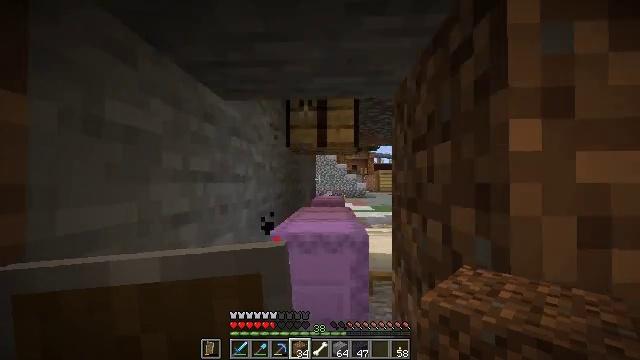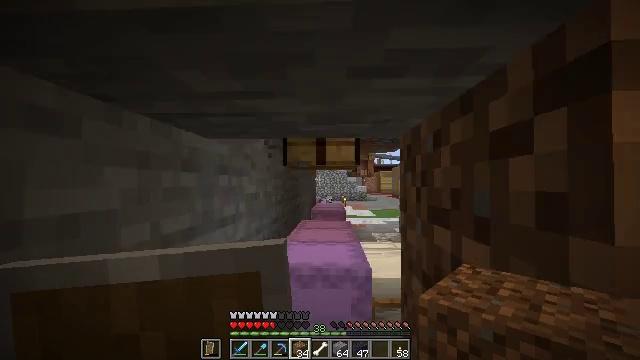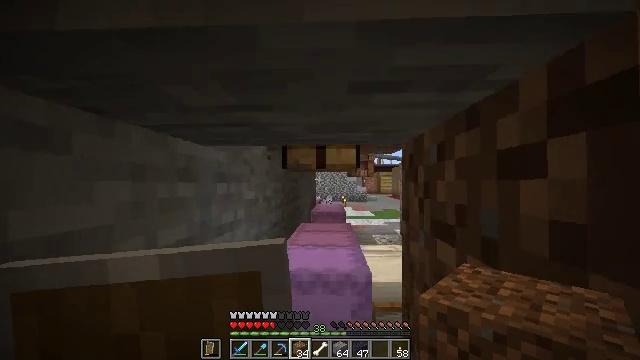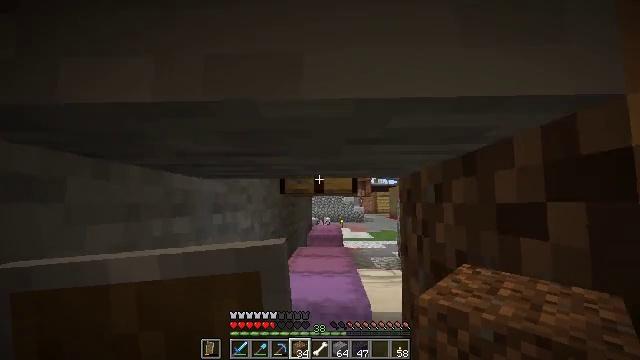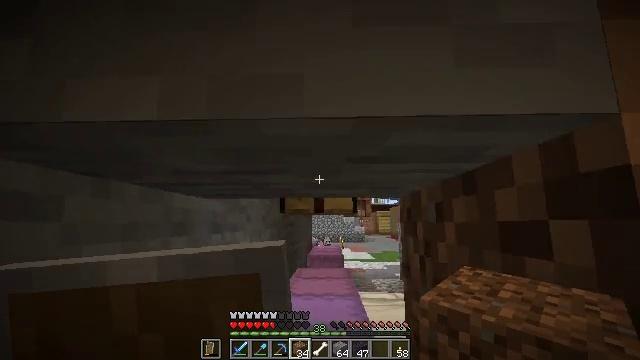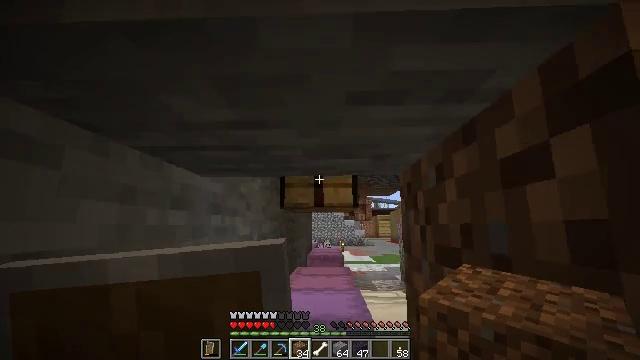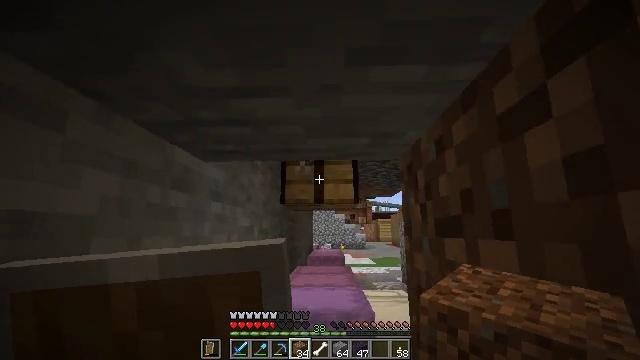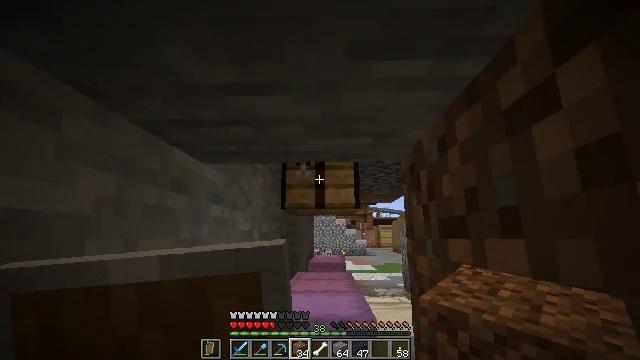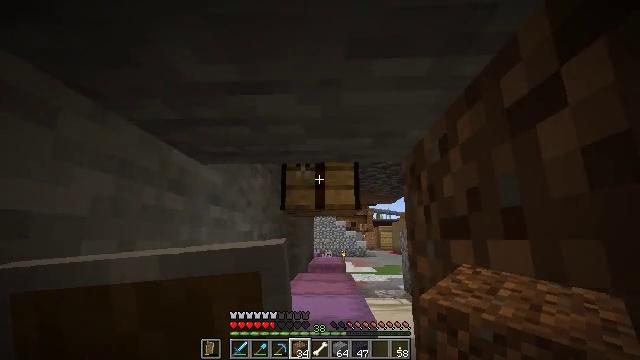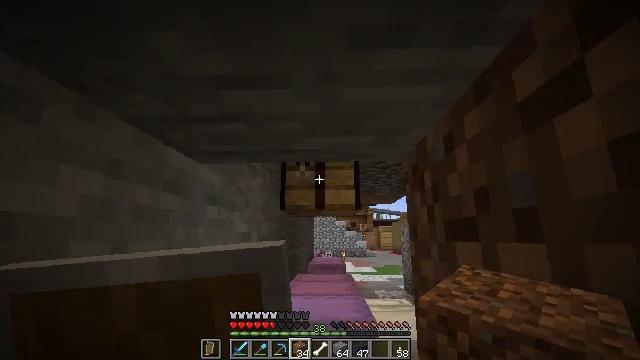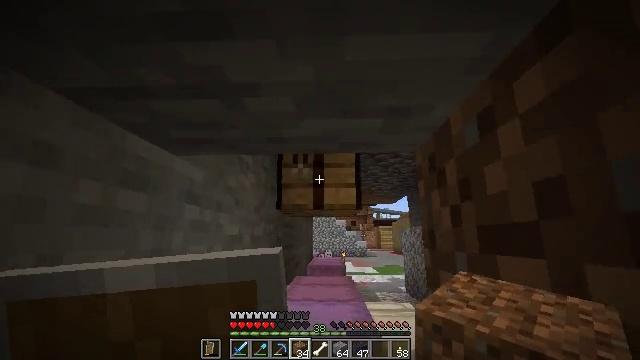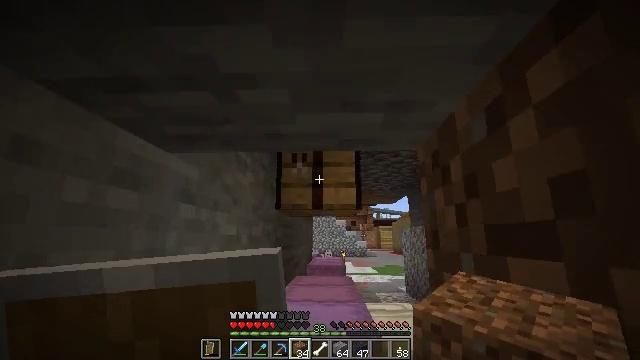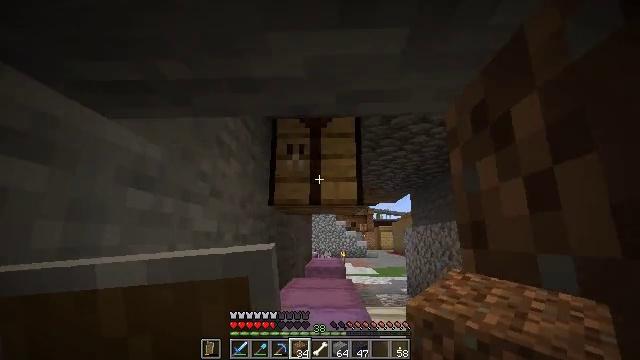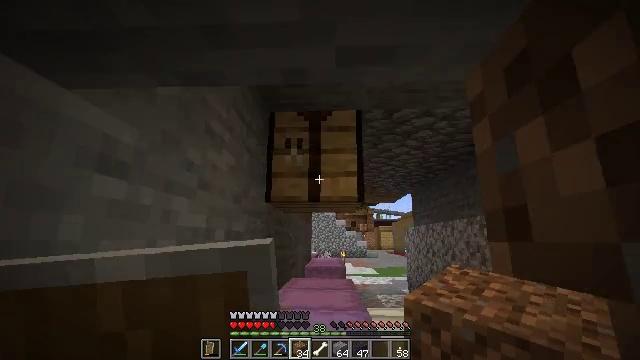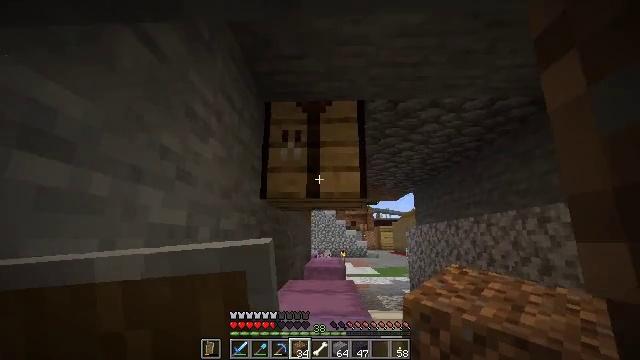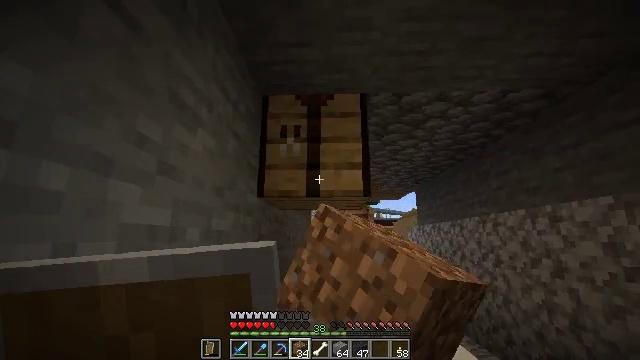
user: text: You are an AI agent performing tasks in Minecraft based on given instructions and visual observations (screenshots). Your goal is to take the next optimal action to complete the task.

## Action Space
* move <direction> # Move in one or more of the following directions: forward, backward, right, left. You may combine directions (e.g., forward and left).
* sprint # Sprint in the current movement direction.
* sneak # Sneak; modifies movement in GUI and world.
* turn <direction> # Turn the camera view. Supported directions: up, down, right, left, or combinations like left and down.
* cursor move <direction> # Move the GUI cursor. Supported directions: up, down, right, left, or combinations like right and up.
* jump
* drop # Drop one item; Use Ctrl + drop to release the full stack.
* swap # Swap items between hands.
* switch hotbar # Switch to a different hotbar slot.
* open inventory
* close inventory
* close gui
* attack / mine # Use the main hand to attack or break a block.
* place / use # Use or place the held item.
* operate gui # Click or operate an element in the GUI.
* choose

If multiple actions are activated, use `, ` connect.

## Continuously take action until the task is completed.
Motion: motion action
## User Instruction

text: Craft some stone brick slabs using stone bricks.
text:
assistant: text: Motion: move forward, jump
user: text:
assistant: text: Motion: move forward
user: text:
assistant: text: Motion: move forward, turn up
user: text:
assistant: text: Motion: move forward, turn up
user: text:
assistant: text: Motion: turn up
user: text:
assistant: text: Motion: no_op
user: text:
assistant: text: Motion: turn up
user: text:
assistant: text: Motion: no_op
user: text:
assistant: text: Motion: move forward
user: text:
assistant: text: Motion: move forward
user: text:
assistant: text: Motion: move forward
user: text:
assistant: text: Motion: move forward
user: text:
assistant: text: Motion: move forward
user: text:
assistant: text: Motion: use / place
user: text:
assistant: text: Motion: use / place
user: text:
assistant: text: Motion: no_op
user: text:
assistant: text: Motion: no_op
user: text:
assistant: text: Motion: no_op
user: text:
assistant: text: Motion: open gui
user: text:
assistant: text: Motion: no_op
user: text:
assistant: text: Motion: cursor move right
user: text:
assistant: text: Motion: sneak, cursor move right
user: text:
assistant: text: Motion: sneak, cursor move right and down
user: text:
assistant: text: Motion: sneak, cursor move down
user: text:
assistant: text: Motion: sneak, cursor move down
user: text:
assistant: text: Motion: sneak, cursor move left and down
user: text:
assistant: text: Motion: sneak, cursor move left and up
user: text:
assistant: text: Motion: sneak
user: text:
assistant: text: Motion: sneak, cursor move right
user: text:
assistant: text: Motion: sneak